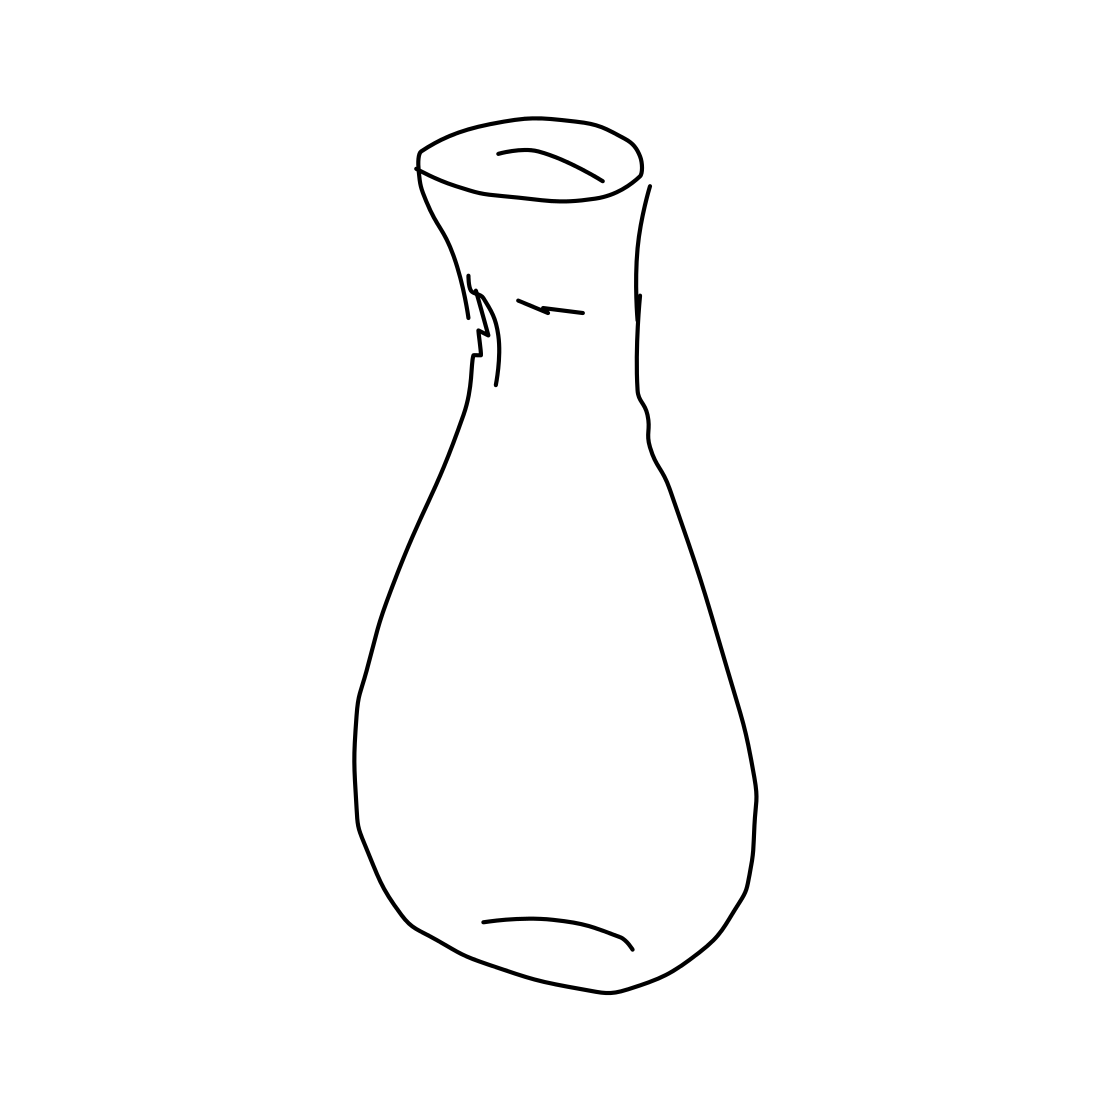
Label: vase